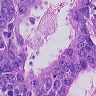
Metastatic tissue present: yes